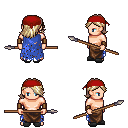
a pixel art fantasy rpg character, male body template, human, light skin, blue tattered cape, robe skirt, white blonde swoop hairstyle, red bandana, leather bracers, gray slippers, spear, four views (front, back, left, right), 2x2 character sprite sheet, small pixel art, hard edges, no anti-aliasing